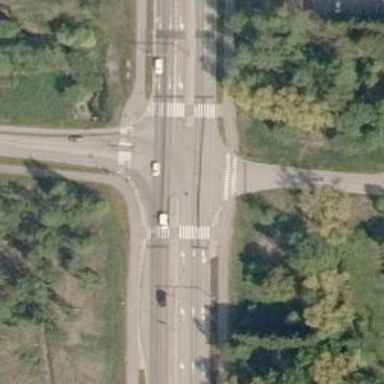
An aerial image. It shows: Road with "give way" sign.